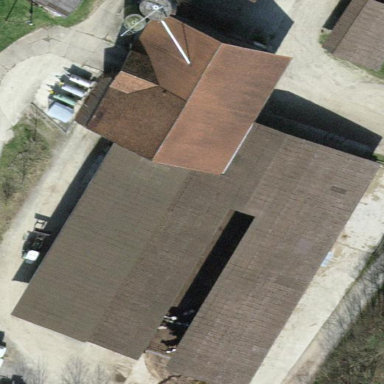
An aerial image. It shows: Gabled roof on farm auxiliary building.